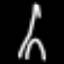
Label: The Eiffel Tower